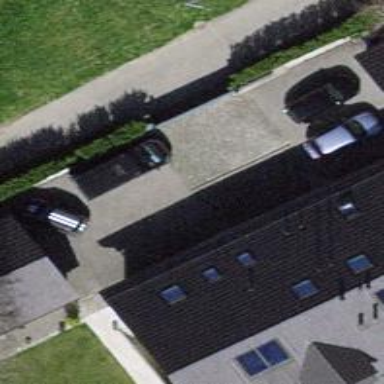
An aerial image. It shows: Simple and straightforward house.